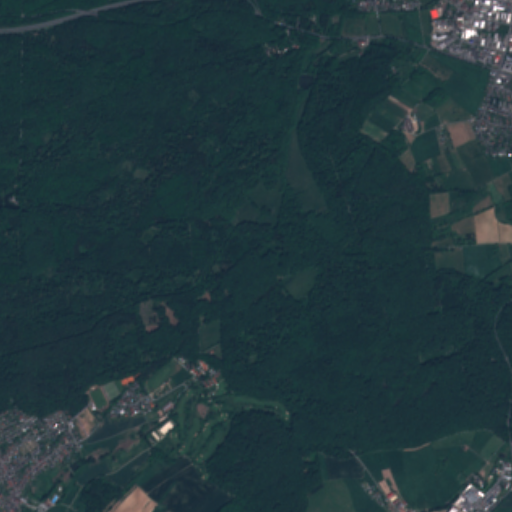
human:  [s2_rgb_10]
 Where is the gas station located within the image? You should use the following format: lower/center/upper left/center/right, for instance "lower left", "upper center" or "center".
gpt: The gas station is located in the upper right of the image.
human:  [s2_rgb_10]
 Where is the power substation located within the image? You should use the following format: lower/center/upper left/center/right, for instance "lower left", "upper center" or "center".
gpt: The power substation is located in the upper center of the image.
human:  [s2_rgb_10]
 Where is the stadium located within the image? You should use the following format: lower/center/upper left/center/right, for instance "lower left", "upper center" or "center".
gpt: The stadium is located in the lower left of the image.
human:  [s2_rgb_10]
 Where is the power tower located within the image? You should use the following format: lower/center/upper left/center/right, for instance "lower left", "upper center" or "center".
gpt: There is no power tower in the image.